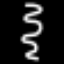
Label: squiggle